高三 · 代数
15. 设 $f(x)=\lg \frac{1^{x}+2^{x}+\cdots+(n-1)^{x}+a \cdot n^{x}}{n}$, 若 $0 \leq a \leq 1, n \in N_{+}$且 $n \geq 2$, 求证: $f(2 x) \geq 2 f(x)$.
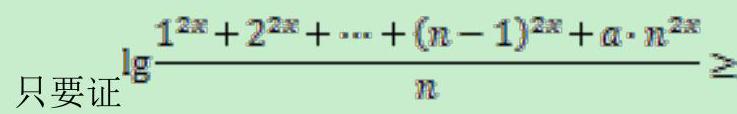
答案: 证明: $\because f(x)=\lg \frac{1^{2 x}+2^{2 x}+\cdots+(n-1)^{2 x}+a \cdot n^{2 x}}{n}$,

$\therefore$ 要证 $f(2 x) \geq 2 f(x)$,

$2 \lg \frac{\mathrm{I}^{x}+2^{x}+\cdots+(\mathrm{n}-1)^{x}+w \cdot \mathrm{m}^{x}}{\mathrm{~m}}$,

即证 $\frac{1^{2 x}+2^{2 x}+\cdots+(n-1)^{2 x}+a \cdot n^{2 x}}{n}$

$\geq\left[\frac{1^{x}+2^{x}+\ldots+(n-1)^{x}+a \cdot n^{x}}{n}\right]^{2}(*)$

也即证 $n\left[1^{2 x}+2^{2 x}+\ldots+(n-1)^{2 x}+a \cdot n^{2 x}\right]$

$\geq\left[1^{x}+2^{x}+\ldots+(n-1)^{x}+a \cdot n^{x}\right]^{2}$,

$\because 0 \leq a \leq 1, \quad \therefore a>a^{2}$, 根据柯西不等式得

$n\left[1^{2 x}+2^{2 x}+\ldots+(n-1)^{2 x}+a \cdot n^{2 x}\right]$
$\geq \frac{\left(1^{2}+1^{2}+\cdots+1^{2}\right)}{n \uparrow}\left\{\left(1^{x}\right)^{2}+\left(2^{x}\right)^{2}+\cdots+\left[(n-1)^{x}\right]^{2}+\left(a \cdot n^{x}\right)^{2}\right\}$

$\geq \frac{\left(1^{2}+1^{2}+\cdots+1^{2}\right)}{n \uparrow}\left\{\left(1^{x}\right)^{2}+\left(2^{x}\right)^{2}+\cdots+\left[(n-1)^{x}\right]^{2}+\left(a \cdot n^{x}\right)^{2}\right\}$,

$\geq\left[1^{x}+2^{x}+\ldots+(n-1)^{x}+a \cdot n^{x}\right]^{2}$,

即(*)式显然成立，故原不等式成立.
解析: :【分析】本题主要考查了一般形式的柯西不等式, 解决问题的关键是将 $f(2 x)>2 f(x)$ 具体化, 然后再根据式子的结构特点选择合适的证明方法.